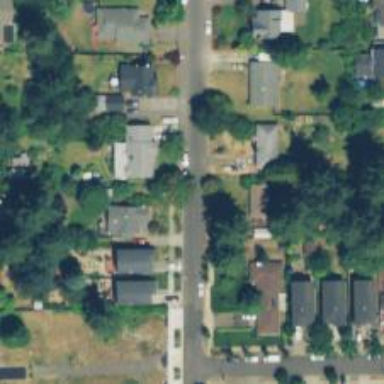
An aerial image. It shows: Residential road with sidewalk on the left.